Question: I am trying to write a method that will calculate the largest amount of edges taken to get from the root to the furthest node.
'''
public static int depth(Tree t) {
if(t == null) return 0;
else return 1 + Math.max(depth(t.left), depth(t.right));
}
'''

The method should show an answer of 3 for this tree, however it is currently giving a result of 4 as it is counting the nodes rather than the edges, therefore counting the initial root. How would I go about changing this to give the correct result?
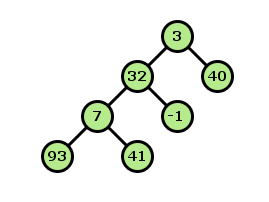
Answer: Wrap your recursive method in an outer method that tests for a 'null' tree and subtracts one from the result:
'''
public static int depth(Tree t) {
return (t == null) ? 0 : calculateDepth(t) - 1;
}
private static int calculateDepth(Tree t) {
if (t == null)
return 0;
else
return 1 + Math.max(calculateDepth(t.left), calculateDepth(t.right));
}
'''